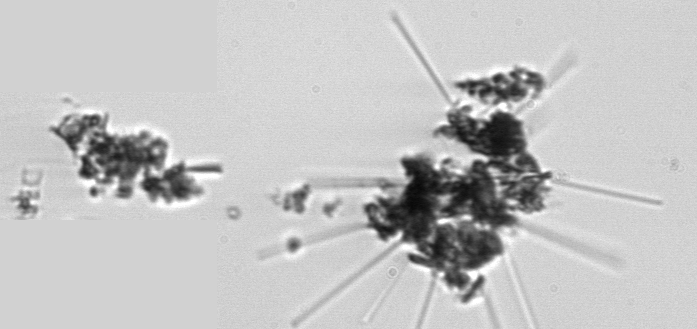
Label: Asterionellopsis_glacialis